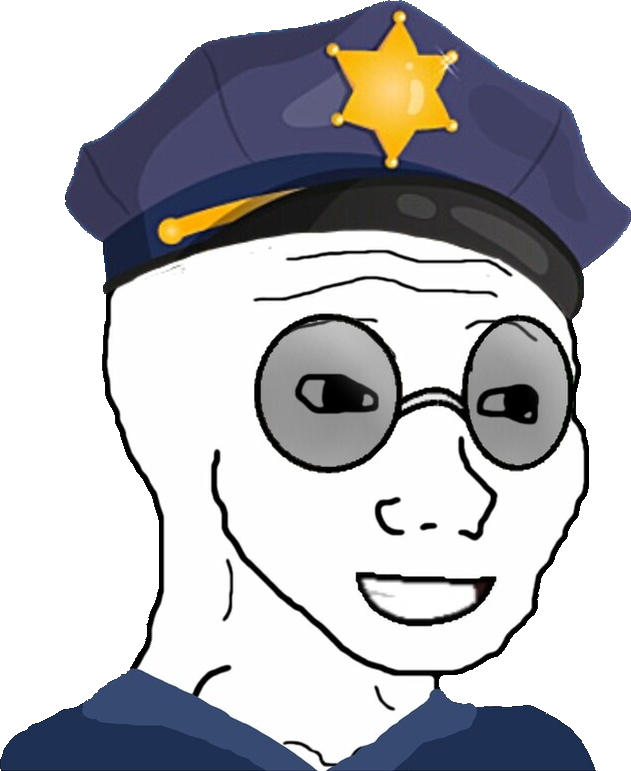
Label: 5_Bloomer